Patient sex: F
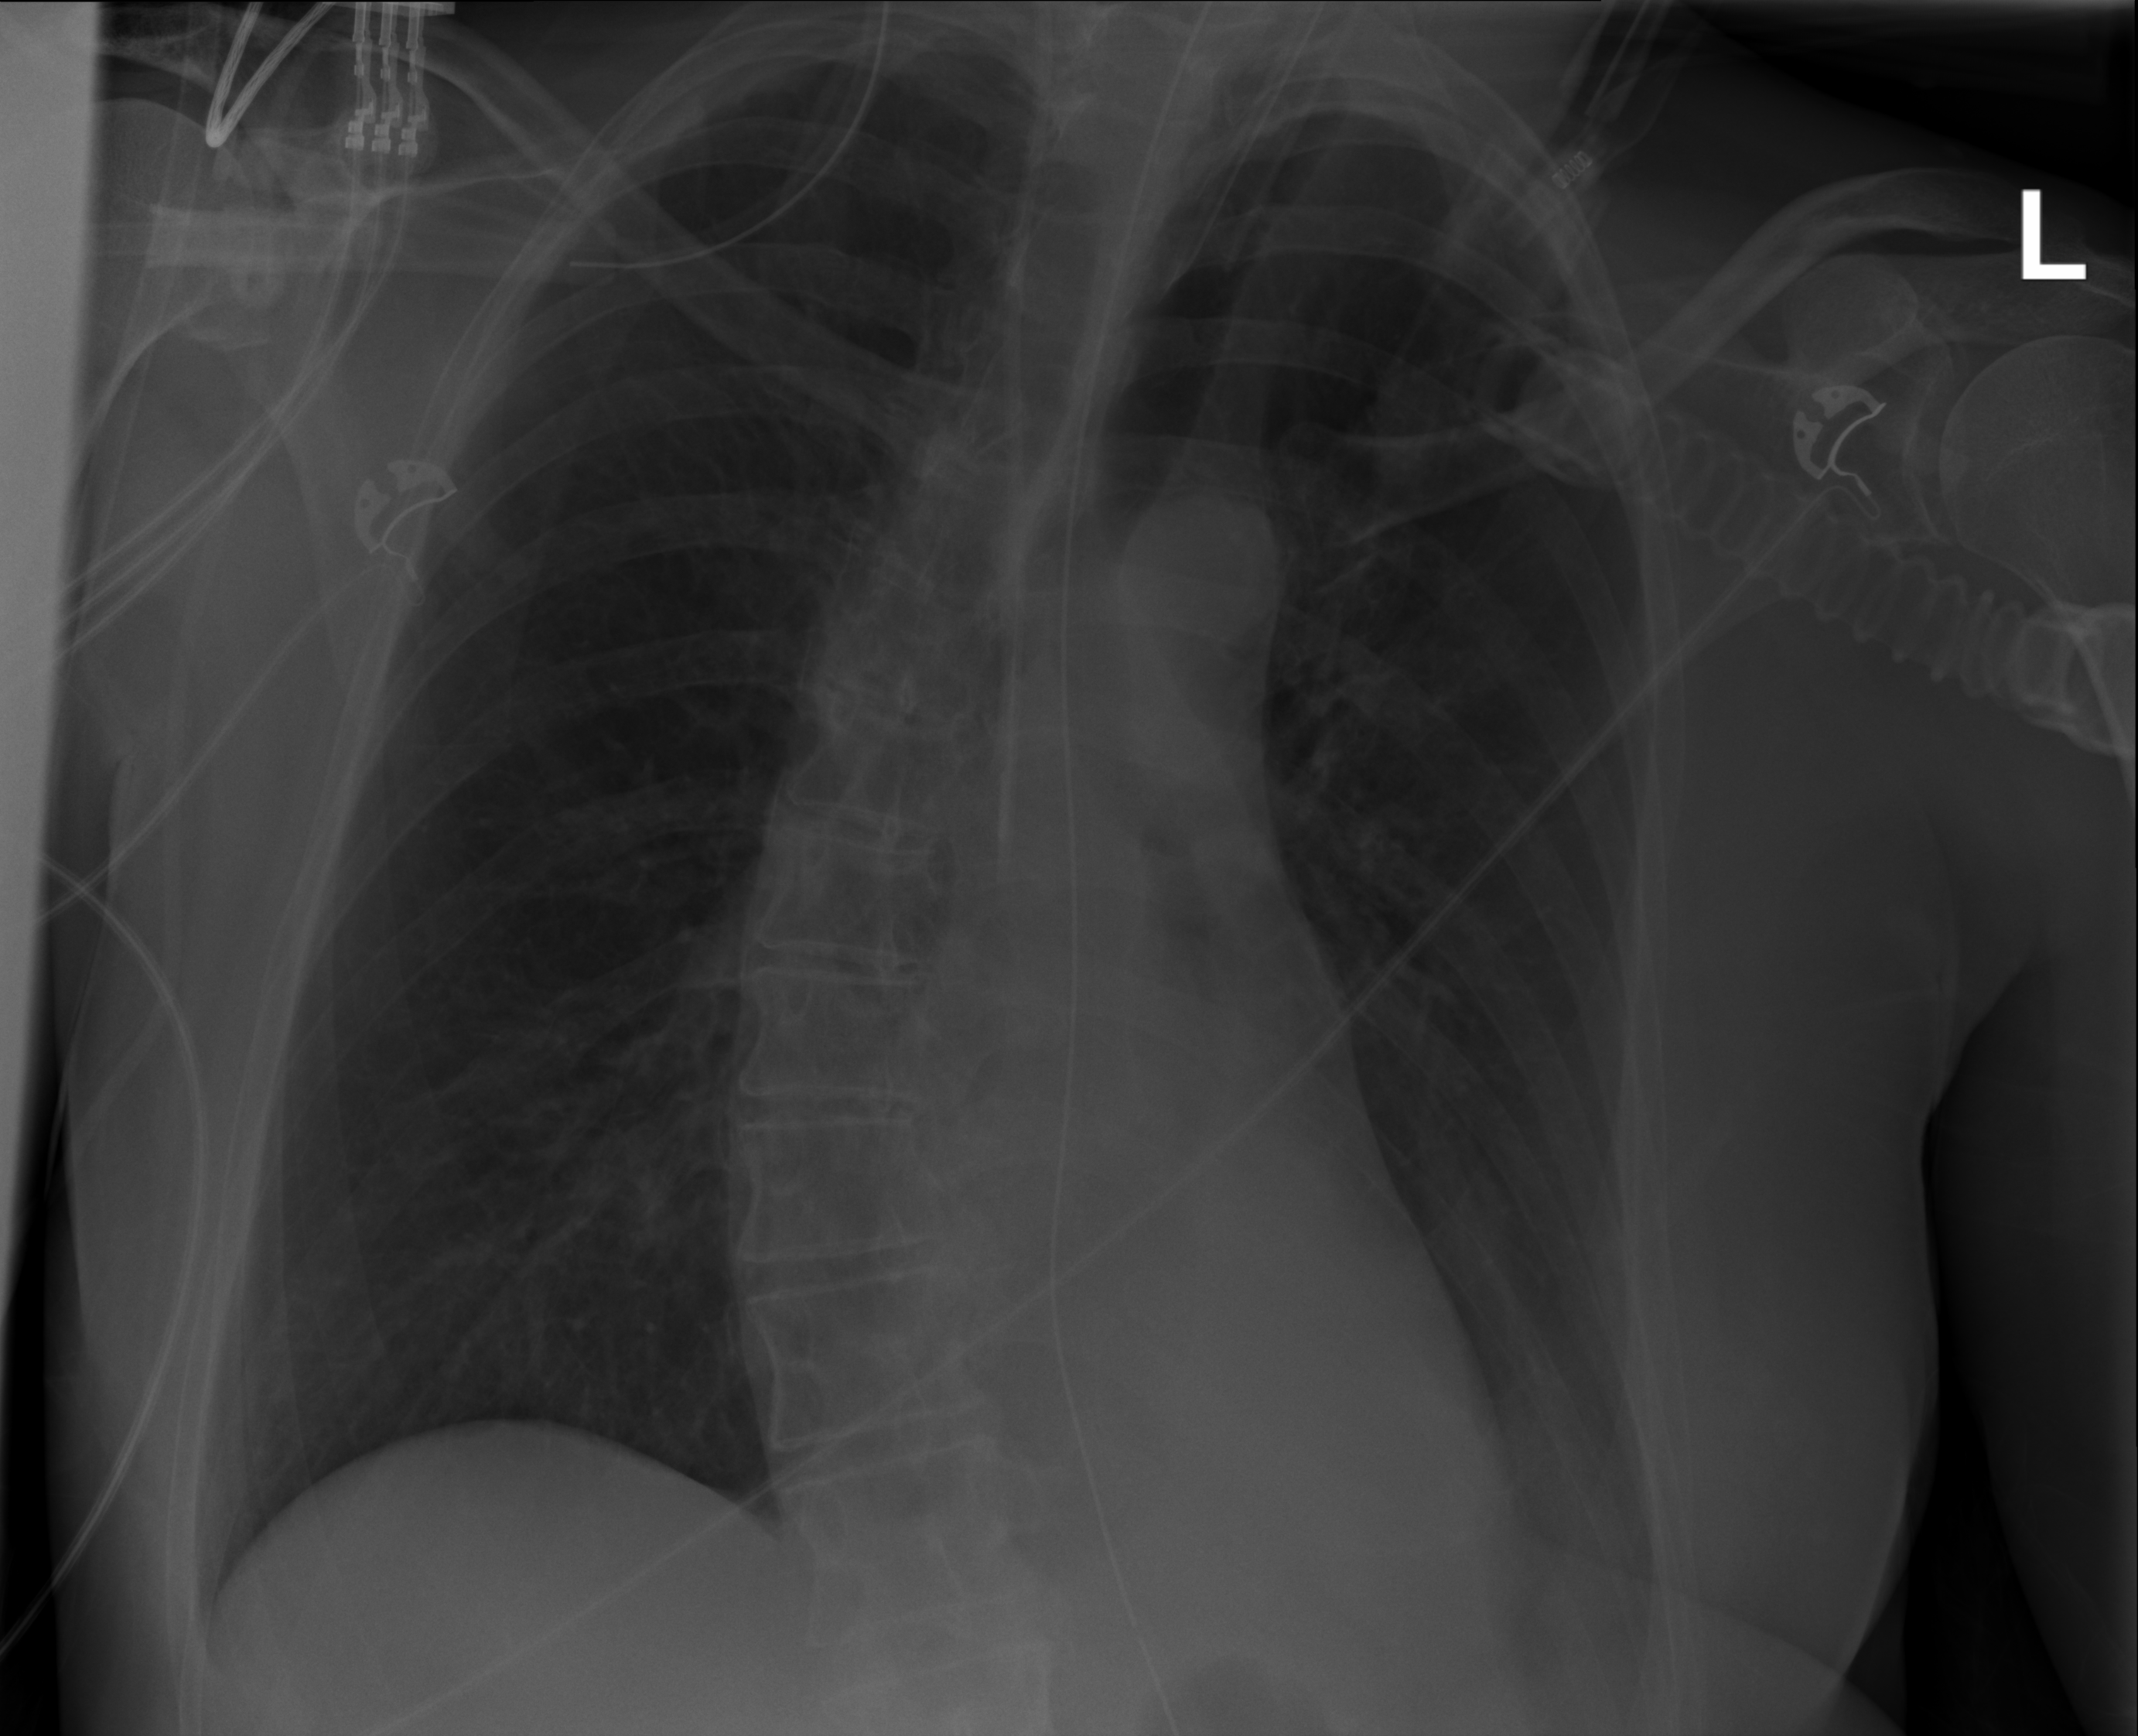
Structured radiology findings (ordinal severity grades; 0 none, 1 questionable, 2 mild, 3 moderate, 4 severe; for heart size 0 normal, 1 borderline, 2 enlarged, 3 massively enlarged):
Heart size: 0
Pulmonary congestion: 0
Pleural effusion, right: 0
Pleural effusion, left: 2
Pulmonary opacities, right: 0
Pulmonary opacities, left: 2
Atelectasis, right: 2
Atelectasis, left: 3